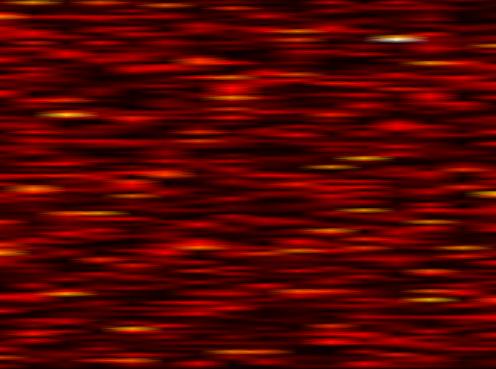
Label: UFMC